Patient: sex F, age 71
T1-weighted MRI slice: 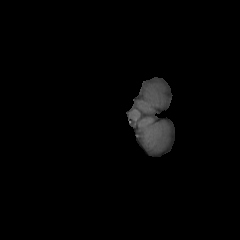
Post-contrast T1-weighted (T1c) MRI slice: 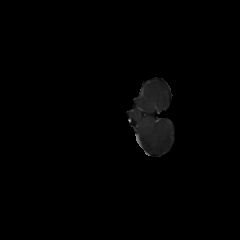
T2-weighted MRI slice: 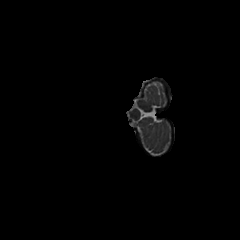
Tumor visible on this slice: no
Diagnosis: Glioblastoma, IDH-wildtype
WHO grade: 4